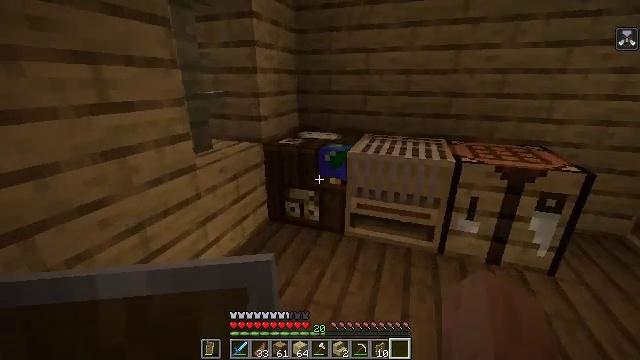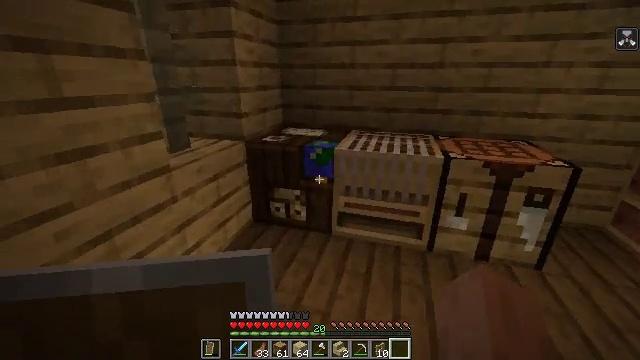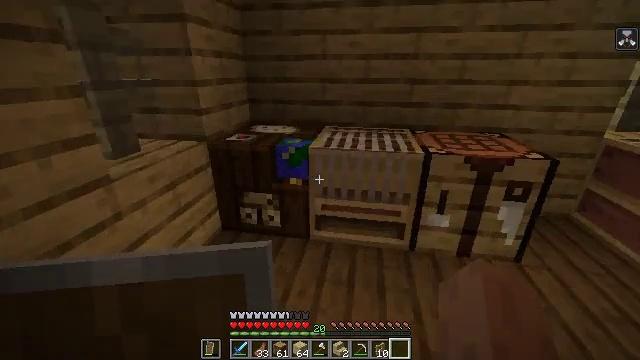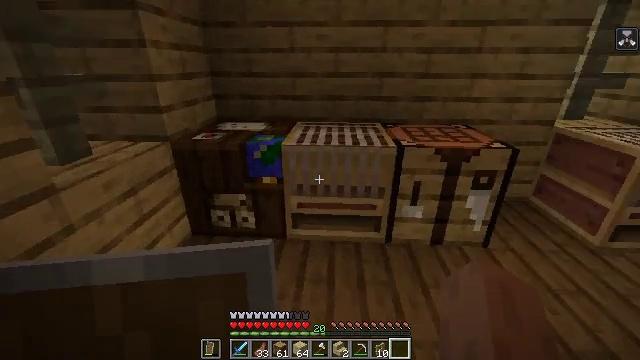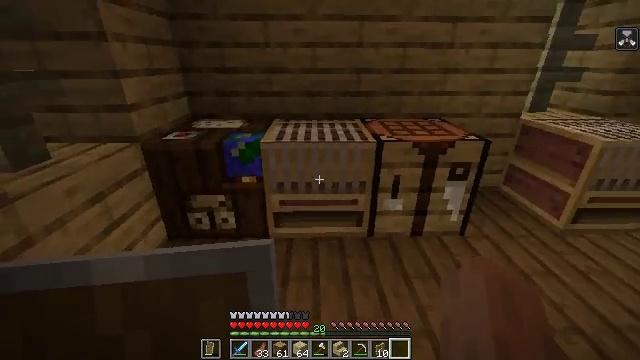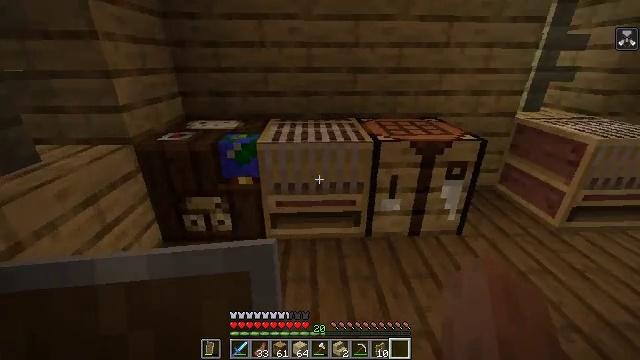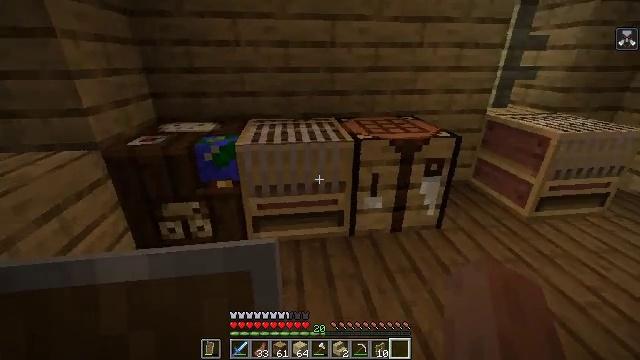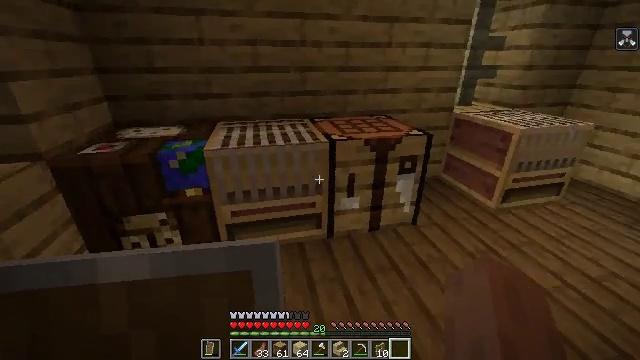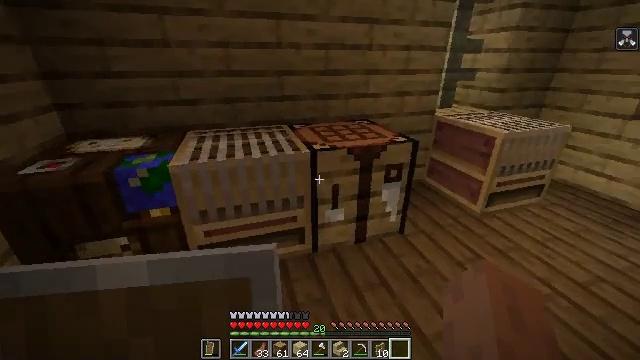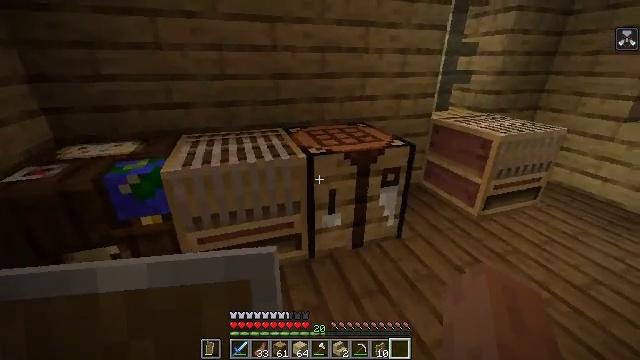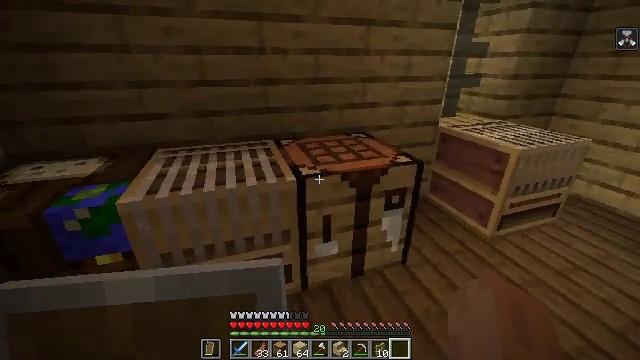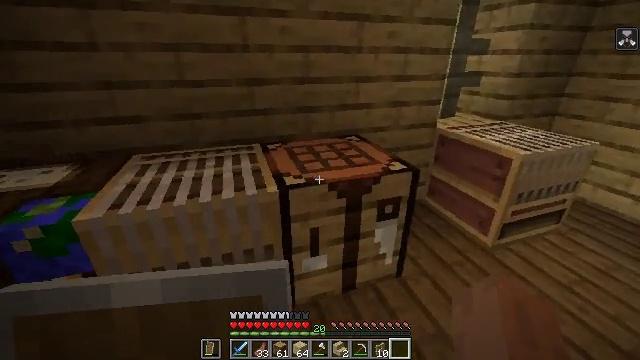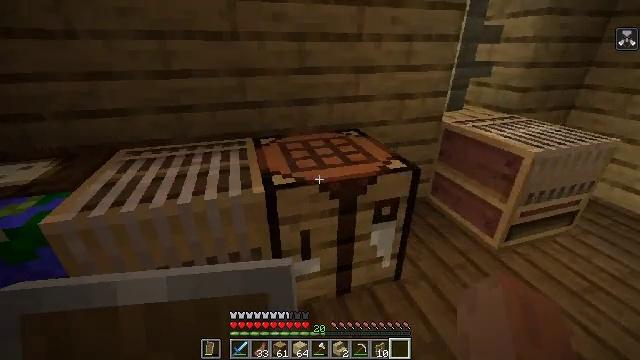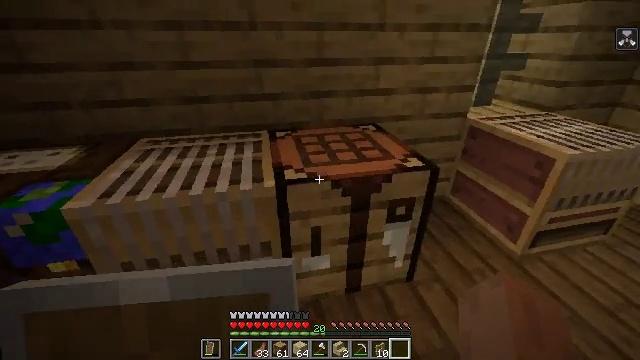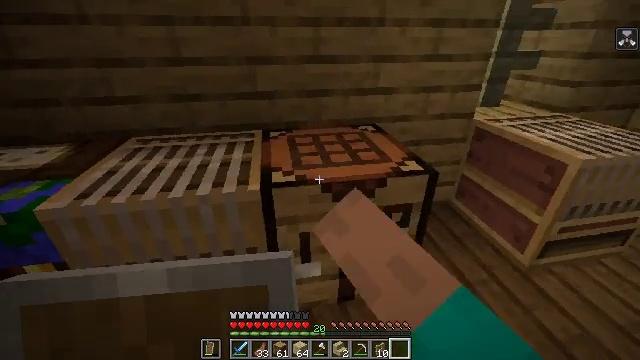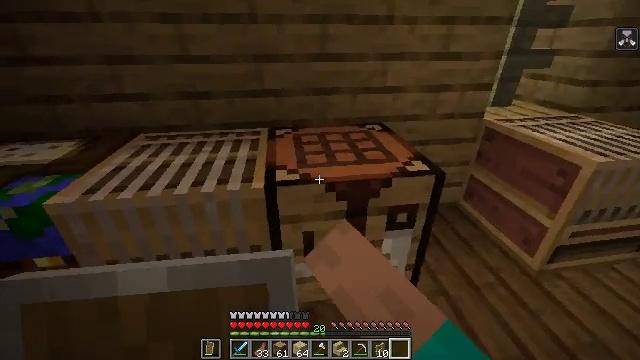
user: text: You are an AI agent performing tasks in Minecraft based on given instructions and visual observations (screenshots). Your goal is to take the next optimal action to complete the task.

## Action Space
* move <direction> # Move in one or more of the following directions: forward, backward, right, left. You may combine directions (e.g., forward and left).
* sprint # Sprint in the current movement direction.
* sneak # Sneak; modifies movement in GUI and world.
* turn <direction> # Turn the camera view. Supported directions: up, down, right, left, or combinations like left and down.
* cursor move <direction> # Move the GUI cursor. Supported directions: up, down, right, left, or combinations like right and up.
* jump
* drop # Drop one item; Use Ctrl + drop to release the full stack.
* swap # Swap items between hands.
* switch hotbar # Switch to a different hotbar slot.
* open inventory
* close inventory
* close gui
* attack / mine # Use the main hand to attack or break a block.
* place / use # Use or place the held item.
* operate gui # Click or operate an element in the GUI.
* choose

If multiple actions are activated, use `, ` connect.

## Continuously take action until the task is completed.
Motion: motion action
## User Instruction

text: Craft a light gray carpet using the crafting table.
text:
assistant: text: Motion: move forward, turn right
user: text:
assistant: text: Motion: turn right and down
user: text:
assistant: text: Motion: turn right and down
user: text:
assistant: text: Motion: turn right
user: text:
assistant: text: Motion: turn right
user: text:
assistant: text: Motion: turn right
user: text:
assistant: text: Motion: move forward, turn right
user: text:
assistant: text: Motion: move forward, turn right
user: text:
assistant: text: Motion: move forward
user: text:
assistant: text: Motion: move forward and move right
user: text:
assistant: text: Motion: move forward and move right
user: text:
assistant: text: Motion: move forward and move right, turn left and down
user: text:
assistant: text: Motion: turn left and down, use / place
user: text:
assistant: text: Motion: turn left, use / place
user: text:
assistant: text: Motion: turn left, use / place
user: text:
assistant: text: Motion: turn left
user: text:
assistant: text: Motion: turn left
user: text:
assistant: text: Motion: open gui
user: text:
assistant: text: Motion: no_op
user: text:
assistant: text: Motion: no_op
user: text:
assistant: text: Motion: no_op
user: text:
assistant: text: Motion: cursor move left
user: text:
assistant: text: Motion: cursor move left
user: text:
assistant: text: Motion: no_op
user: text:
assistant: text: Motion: cursor move right
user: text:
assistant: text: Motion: cursor move right
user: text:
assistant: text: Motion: no_op
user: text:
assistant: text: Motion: no_op
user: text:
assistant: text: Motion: no_op
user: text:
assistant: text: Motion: cursor move down